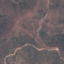
Land use / land cover: HerbaceousVegetation